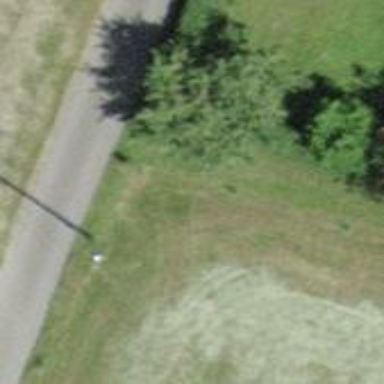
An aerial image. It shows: Minor power line.